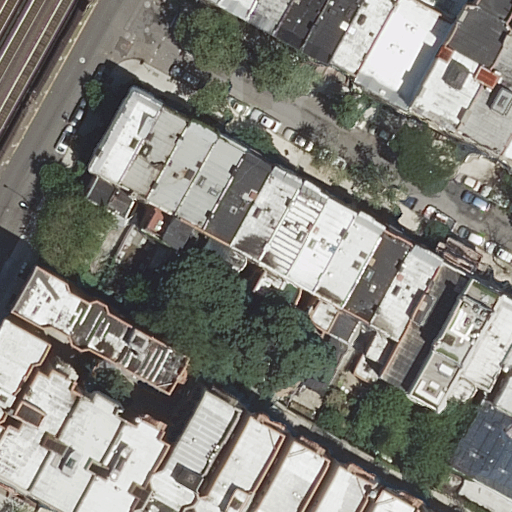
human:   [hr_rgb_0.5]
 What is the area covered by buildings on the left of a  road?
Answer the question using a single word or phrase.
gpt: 2152m2

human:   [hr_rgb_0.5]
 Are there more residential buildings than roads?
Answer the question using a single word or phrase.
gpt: yes

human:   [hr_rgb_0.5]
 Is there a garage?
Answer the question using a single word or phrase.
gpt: no

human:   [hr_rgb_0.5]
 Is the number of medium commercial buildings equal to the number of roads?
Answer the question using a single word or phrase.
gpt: no

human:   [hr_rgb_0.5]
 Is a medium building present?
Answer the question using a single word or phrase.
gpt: yes

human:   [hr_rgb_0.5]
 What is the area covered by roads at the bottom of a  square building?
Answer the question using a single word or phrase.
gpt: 0m2

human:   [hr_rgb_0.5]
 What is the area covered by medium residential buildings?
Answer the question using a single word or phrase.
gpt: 4338m2

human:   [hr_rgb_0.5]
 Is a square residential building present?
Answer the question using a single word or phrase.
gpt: no

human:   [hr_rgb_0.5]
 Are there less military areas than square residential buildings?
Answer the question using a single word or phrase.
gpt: no

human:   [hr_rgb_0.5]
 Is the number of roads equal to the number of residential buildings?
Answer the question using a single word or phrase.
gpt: no

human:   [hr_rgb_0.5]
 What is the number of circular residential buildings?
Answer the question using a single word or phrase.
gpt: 0

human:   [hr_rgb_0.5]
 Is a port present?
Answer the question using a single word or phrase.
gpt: no

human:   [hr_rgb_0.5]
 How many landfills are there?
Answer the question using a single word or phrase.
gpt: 0

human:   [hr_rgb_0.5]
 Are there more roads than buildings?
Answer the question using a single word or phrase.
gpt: no

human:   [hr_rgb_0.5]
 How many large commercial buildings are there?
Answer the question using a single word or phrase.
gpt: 0

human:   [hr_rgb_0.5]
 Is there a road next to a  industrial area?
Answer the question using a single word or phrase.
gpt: no

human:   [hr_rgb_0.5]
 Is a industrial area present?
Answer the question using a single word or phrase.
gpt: no

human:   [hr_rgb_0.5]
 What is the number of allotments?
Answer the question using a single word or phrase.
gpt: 0

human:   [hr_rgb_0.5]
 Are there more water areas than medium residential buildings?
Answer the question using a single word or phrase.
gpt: no

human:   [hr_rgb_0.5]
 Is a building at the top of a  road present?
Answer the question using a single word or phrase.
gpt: yes

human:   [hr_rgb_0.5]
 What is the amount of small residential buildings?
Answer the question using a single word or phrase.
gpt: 10

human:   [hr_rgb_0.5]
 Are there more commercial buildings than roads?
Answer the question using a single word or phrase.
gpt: no

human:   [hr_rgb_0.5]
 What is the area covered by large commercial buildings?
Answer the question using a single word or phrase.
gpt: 0m2

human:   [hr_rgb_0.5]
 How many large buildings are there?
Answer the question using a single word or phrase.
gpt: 0

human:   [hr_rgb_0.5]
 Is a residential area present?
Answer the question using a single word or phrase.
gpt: no

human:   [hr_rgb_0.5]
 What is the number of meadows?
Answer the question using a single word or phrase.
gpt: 0

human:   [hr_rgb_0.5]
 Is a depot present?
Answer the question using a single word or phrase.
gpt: no

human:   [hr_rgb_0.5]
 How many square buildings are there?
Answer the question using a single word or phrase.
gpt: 0

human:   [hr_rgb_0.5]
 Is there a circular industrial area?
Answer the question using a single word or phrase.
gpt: no

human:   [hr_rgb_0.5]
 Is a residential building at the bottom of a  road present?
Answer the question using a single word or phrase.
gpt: yes

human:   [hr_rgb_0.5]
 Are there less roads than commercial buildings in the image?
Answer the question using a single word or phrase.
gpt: no

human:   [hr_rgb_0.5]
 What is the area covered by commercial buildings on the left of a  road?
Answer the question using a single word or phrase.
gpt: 0m2

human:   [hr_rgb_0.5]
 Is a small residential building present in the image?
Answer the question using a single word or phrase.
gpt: yes

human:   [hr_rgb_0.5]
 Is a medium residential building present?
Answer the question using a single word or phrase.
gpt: yes

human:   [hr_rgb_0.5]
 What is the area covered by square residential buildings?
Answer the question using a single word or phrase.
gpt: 0m2

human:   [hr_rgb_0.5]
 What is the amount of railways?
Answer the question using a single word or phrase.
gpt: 0